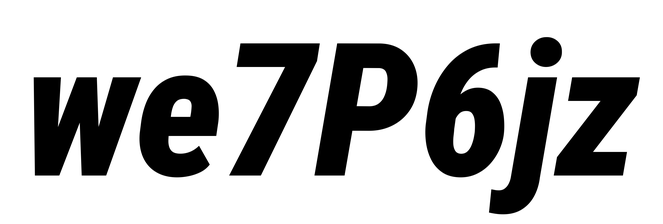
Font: Roboto-Italic_Condensed_Black_Italic